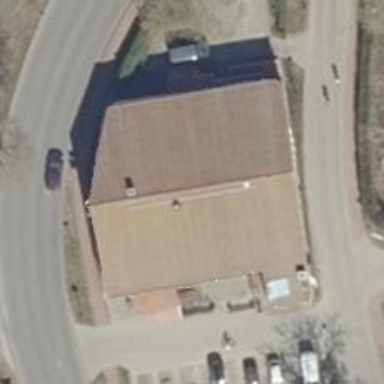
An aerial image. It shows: Restaurant.